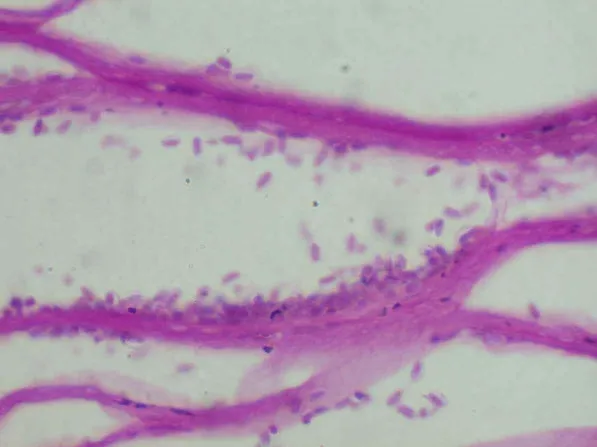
Section of corneal button of case 4 showing the presence of oval, spores of microsporidia in the stroma, unaccompanied by inflammatory infiltrates (PAS stain, x500).
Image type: pathology (pas)